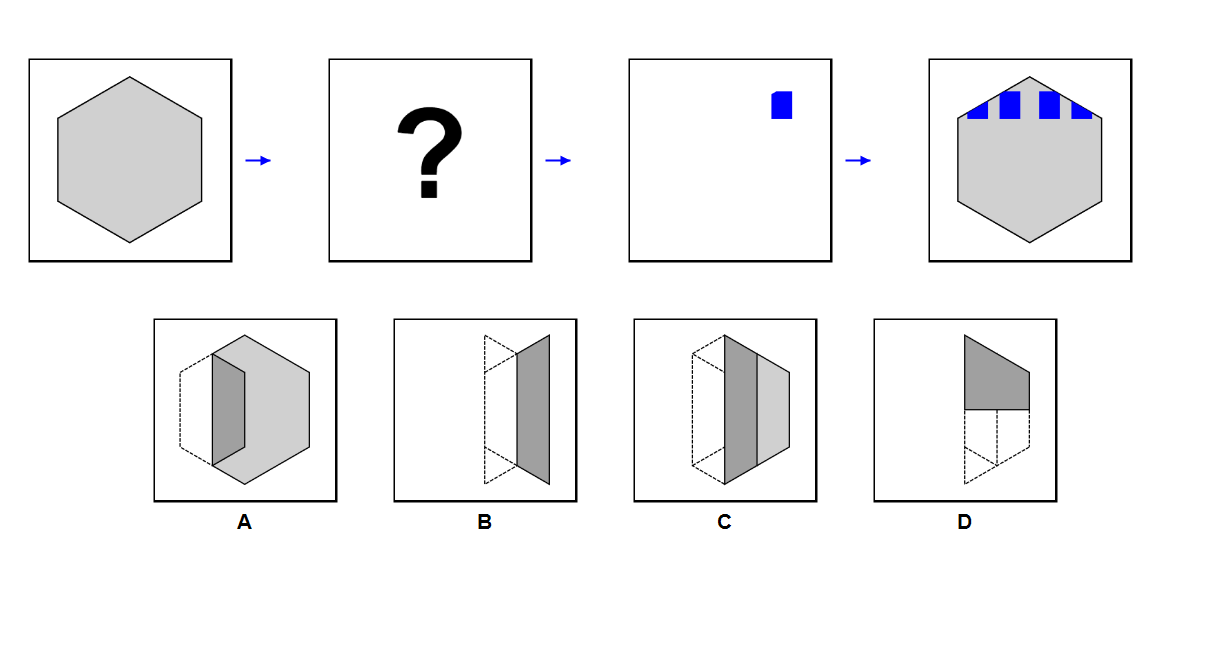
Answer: D